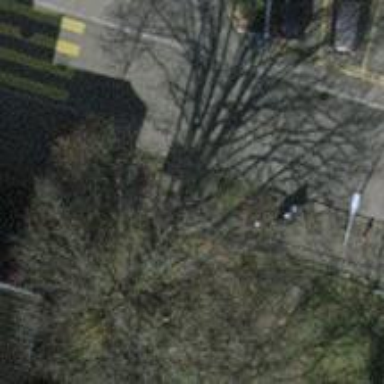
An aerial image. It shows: Power utility street cabinet.